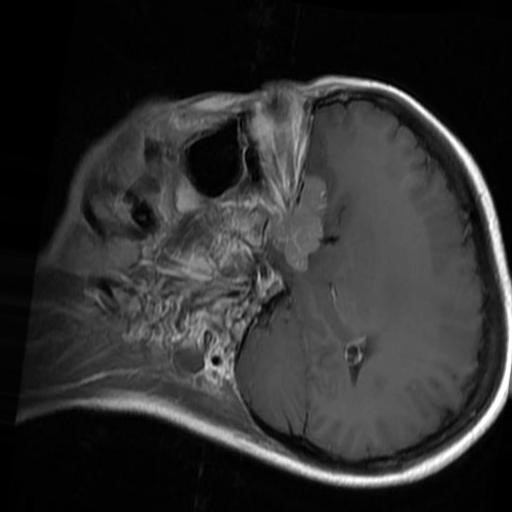
Label: brain_menin